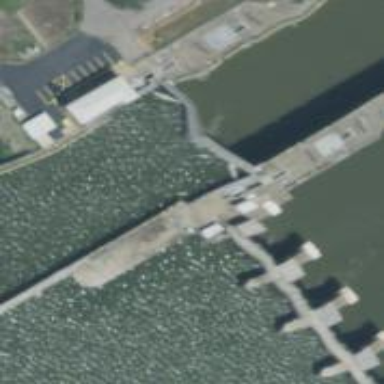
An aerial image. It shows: Lock gate on waterway.